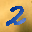
Label: 2